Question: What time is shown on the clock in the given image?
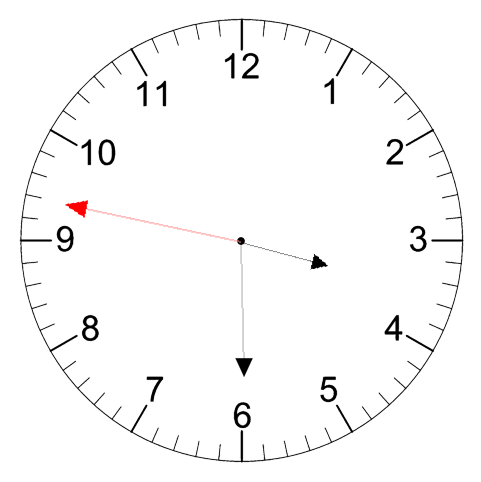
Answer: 03:29:47